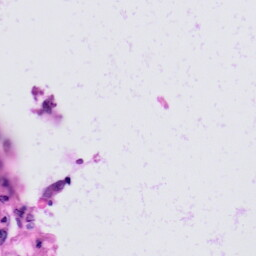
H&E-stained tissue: Skin